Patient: sex M, age 62
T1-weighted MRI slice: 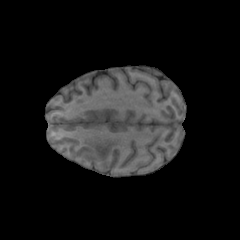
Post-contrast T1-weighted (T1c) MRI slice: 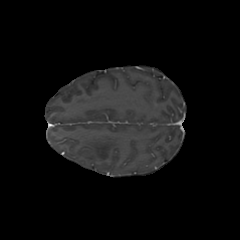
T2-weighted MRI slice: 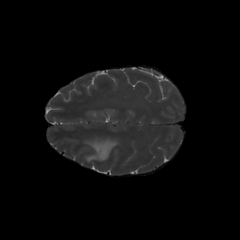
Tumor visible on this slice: yes
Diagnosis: Glioblastoma, IDH-wildtype
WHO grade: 4